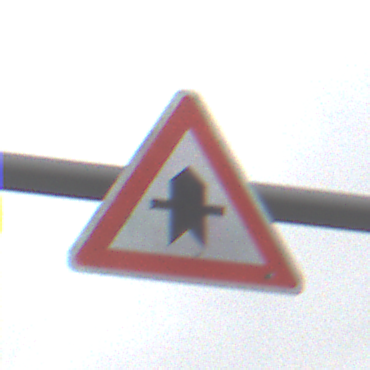
Verkehrszeichen: Vorfahrt
Umgebung: Outdoor, Nature
Tageszeit: Midday
Wetter: Overcast
Licht: Natural
Jahreszeit: NotSpecified
Kontrast: LowContrast